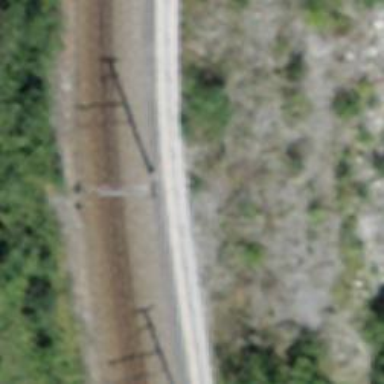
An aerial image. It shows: Catenary mast for power lines.